Question: Count the number of objects in the diagram.
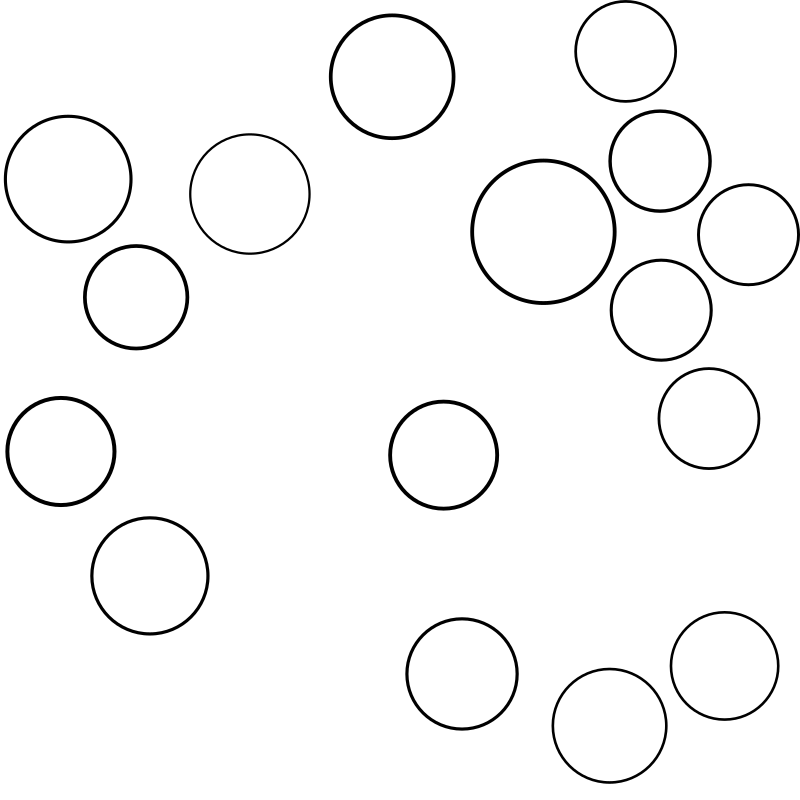
Answer: 16